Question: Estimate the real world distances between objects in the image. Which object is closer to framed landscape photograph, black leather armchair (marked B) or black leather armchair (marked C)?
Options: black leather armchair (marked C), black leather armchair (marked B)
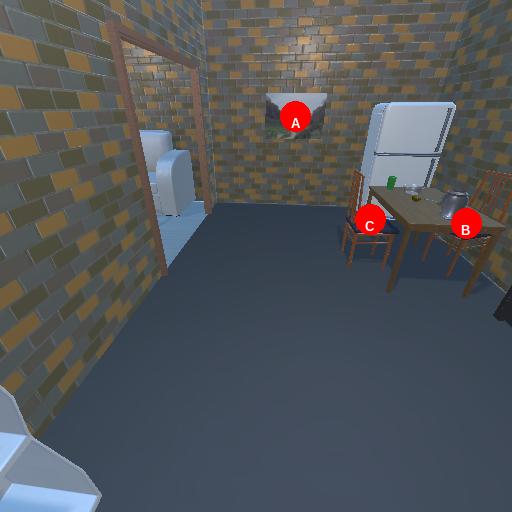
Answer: black leather armchair (marked C)